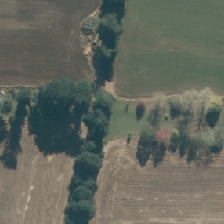
Land cover: shortrotation_cropland